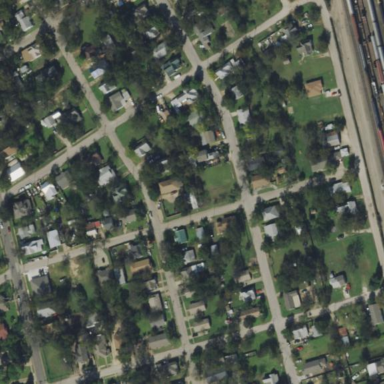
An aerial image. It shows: Residential area composed of single-family homes.